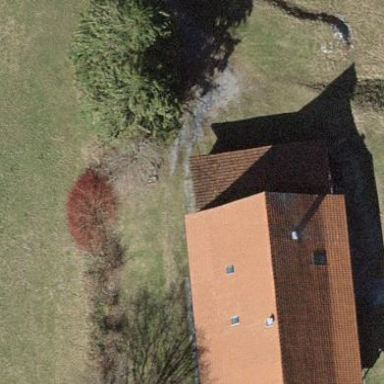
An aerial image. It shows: Gabled building.